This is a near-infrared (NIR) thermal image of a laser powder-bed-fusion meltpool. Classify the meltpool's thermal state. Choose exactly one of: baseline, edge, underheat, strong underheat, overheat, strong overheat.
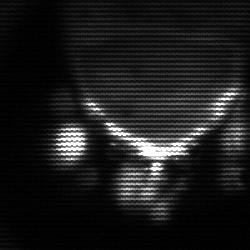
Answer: baseline